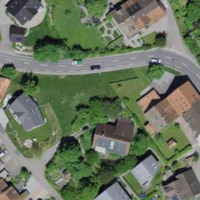
EUNIS habitat code: 55
Species observed at this site:
Gonepteryx rhamni